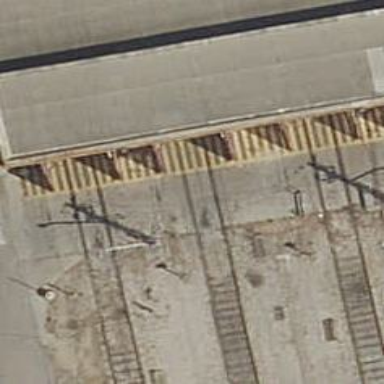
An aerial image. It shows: Railway yard with electrified contact lines.